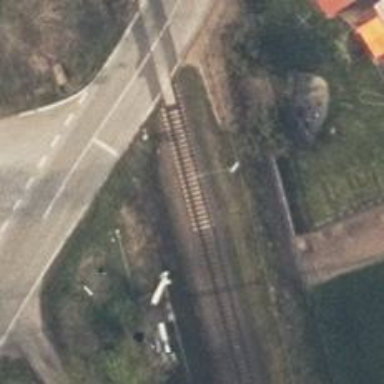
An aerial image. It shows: Milestone along the railway with catenary mast.